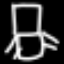
Label: chair